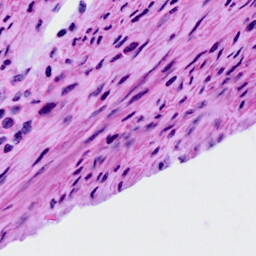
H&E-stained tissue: Cervix